Interaction volume radius: 5 \u00c5
Interaction volume height: 20 \u00c5
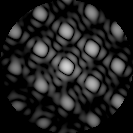
Disorder parameter: 0.03946